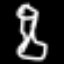
Label: hourglass